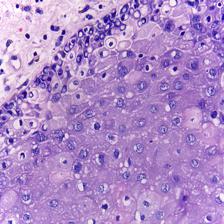
Diagnosis: OSCC